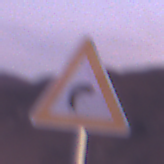
Verkehrszeichen: KurveRechts
Umgebung: Outdoor, Nature
Tageszeit: Dawn
Wetter: PartlyCloudy
Licht: Natural
Jahreszeit: NotSpecified
Kontrast: MediumContrast